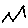
Label: zigzag